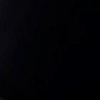
Label: space